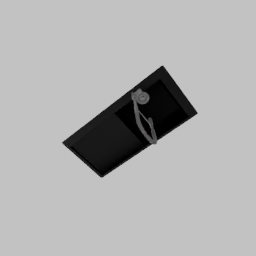
Label: appliances